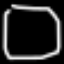
Label: octagon